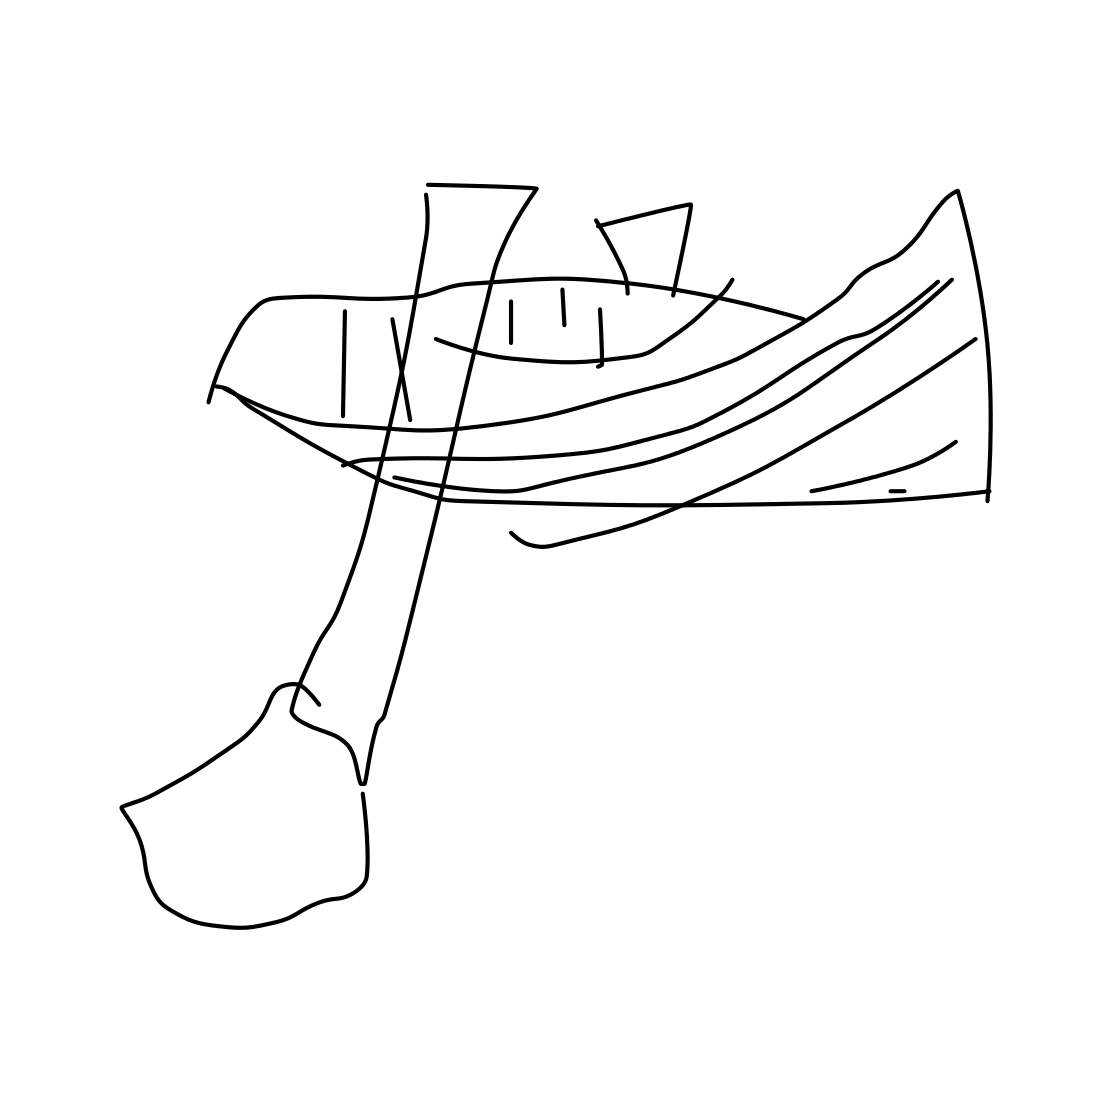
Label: canoe